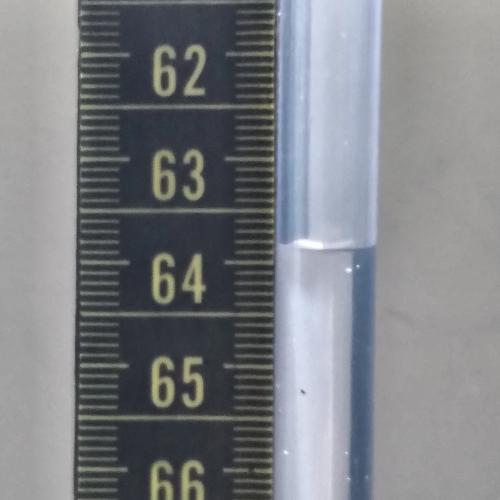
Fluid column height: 63.8 cm